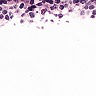
Metastatic tissue present: no